Interaction volume radius: 5 \u00c5
Interaction volume height: 30 \u00c5
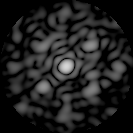
Disorder parameter: 0.6078